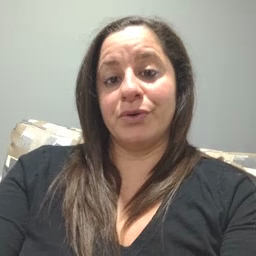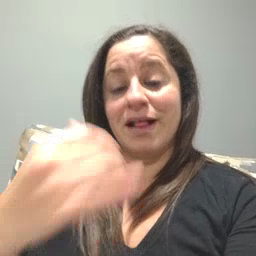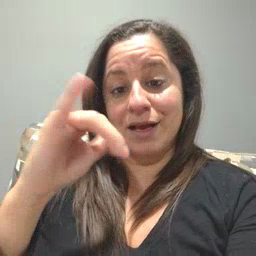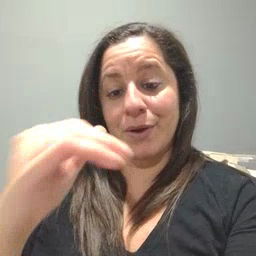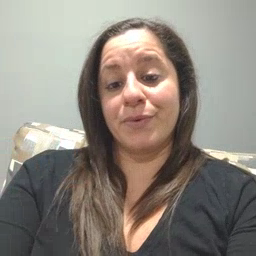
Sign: yellow